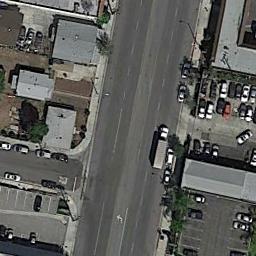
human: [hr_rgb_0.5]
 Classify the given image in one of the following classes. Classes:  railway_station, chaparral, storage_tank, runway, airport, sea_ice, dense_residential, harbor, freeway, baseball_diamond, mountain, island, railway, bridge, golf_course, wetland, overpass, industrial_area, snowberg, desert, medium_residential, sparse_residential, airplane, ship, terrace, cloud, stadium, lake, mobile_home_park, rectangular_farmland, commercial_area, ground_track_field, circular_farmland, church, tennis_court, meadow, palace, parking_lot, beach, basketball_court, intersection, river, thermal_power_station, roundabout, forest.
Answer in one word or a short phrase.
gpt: freeway